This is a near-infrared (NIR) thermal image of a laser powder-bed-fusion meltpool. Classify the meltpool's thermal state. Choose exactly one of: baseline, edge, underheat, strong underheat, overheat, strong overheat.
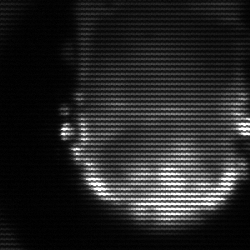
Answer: baseline